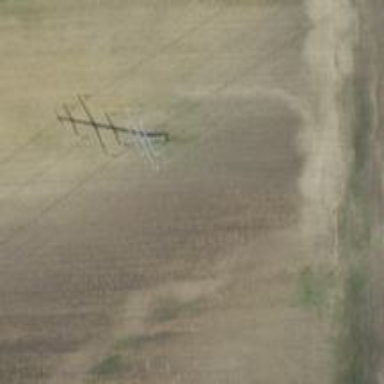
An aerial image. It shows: Power tower.